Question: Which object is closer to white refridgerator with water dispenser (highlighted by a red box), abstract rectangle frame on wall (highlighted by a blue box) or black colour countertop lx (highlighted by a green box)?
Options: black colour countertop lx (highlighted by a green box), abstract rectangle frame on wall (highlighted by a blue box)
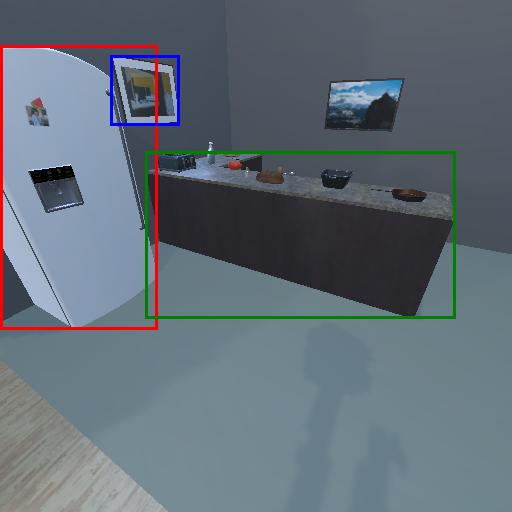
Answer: black colour countertop lx (highlighted by a green box)